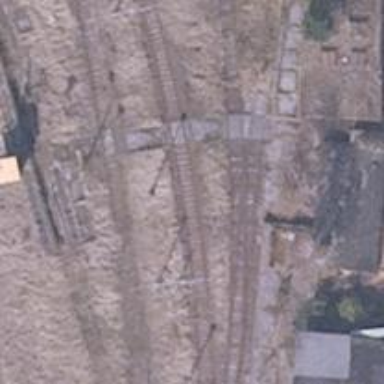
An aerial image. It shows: Abandoned railway.